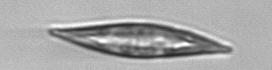
Label: Pleurosigma